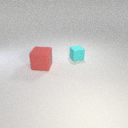
small cyan rubber cube behind large red rubber cube